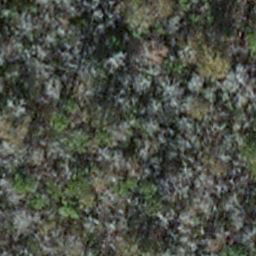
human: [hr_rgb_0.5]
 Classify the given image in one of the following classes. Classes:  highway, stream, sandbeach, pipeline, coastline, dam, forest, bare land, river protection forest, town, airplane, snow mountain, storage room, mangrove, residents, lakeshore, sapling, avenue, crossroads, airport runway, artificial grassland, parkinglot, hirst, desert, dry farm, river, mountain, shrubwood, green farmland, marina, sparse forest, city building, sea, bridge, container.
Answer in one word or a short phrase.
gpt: sapling